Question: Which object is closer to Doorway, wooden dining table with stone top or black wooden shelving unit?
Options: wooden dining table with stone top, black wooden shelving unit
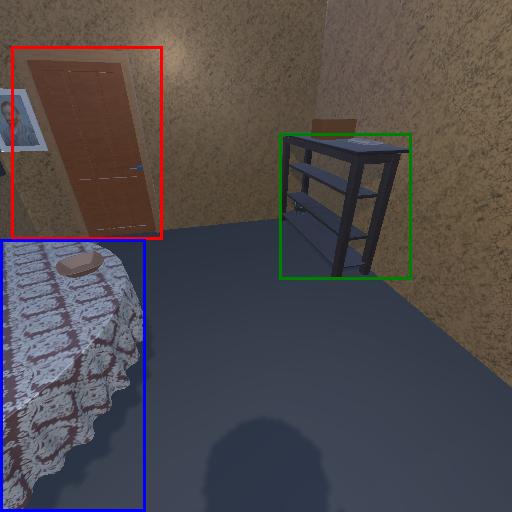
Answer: wooden dining table with stone top